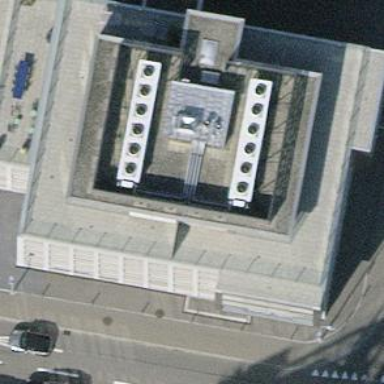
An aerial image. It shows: Office building.